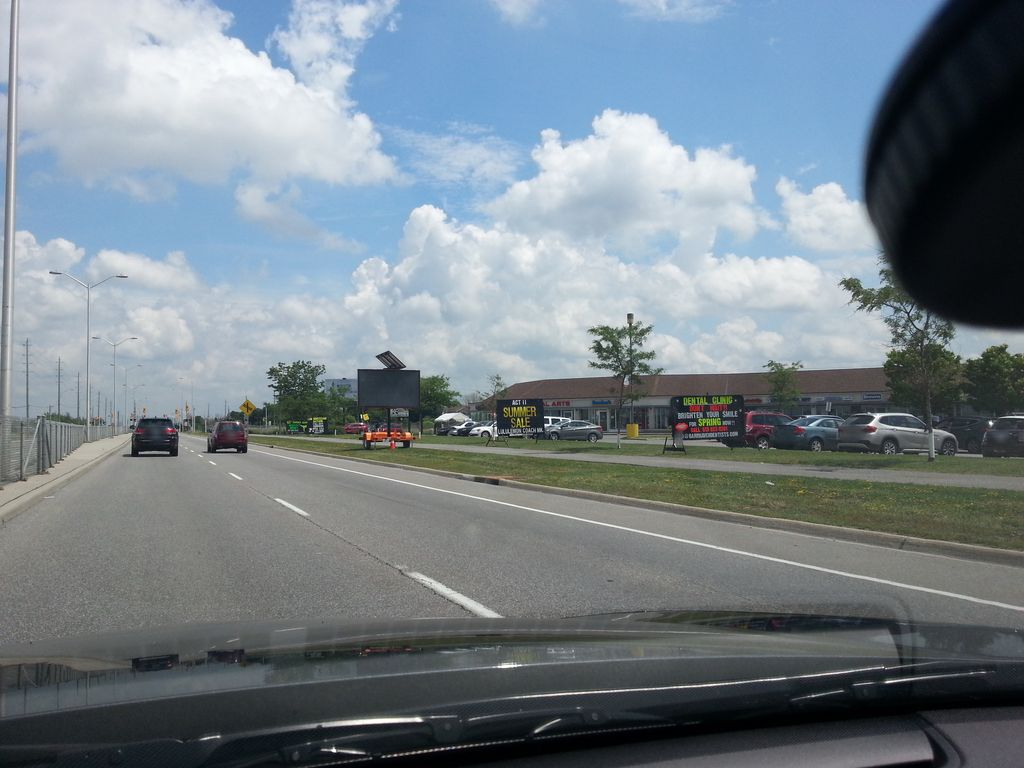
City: ottawa-gatineau